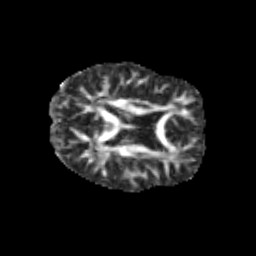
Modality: FA
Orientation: axial
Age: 10
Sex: male
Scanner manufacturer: siemens
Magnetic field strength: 3 T
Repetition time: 3.8 s
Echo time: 0.07 s